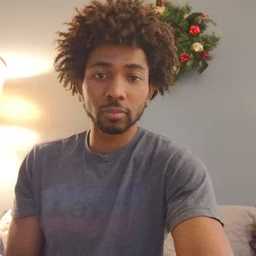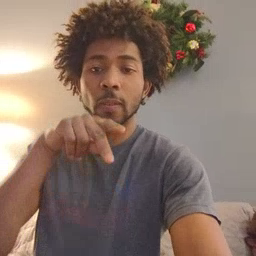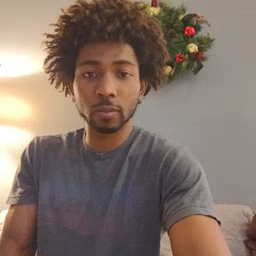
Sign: fall